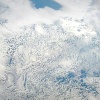
Label: cloud